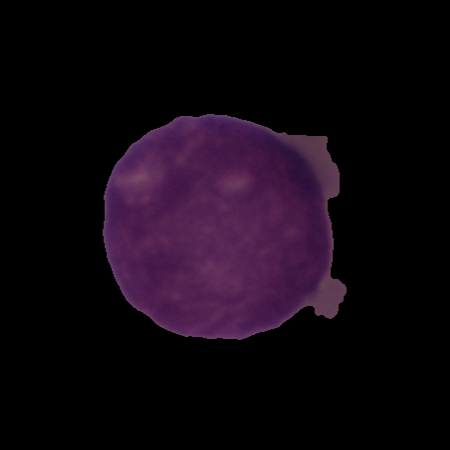
Label: cancer